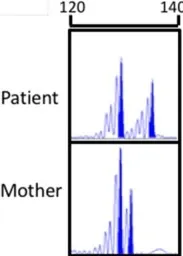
Results of molecular analyses. B, microsatellite analysis for chromosome 14. Left: summary of microsatellite results. Right: representative microsatellite results.
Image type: pathology (immunostaining)